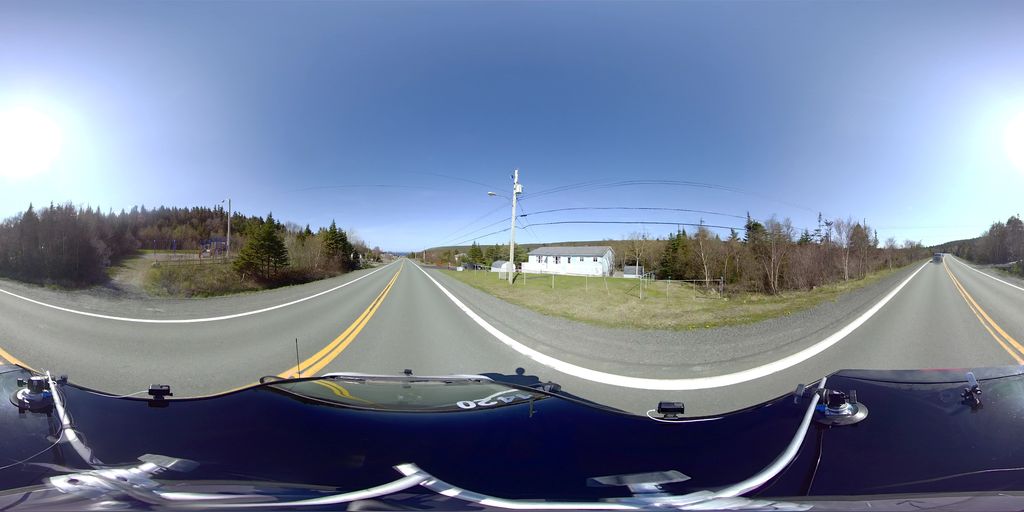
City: st_johns